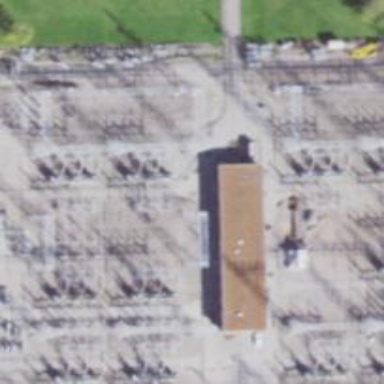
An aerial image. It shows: Switch for power supply.